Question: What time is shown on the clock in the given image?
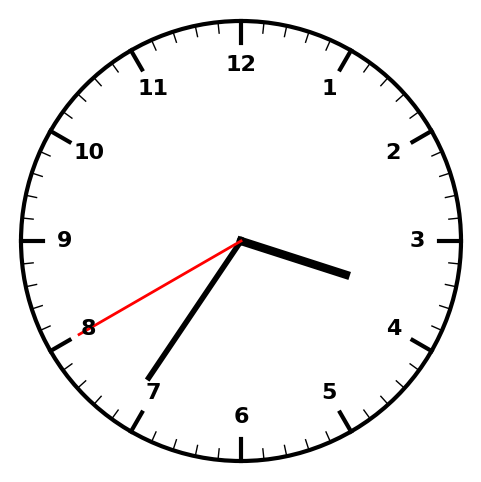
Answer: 03:35:40